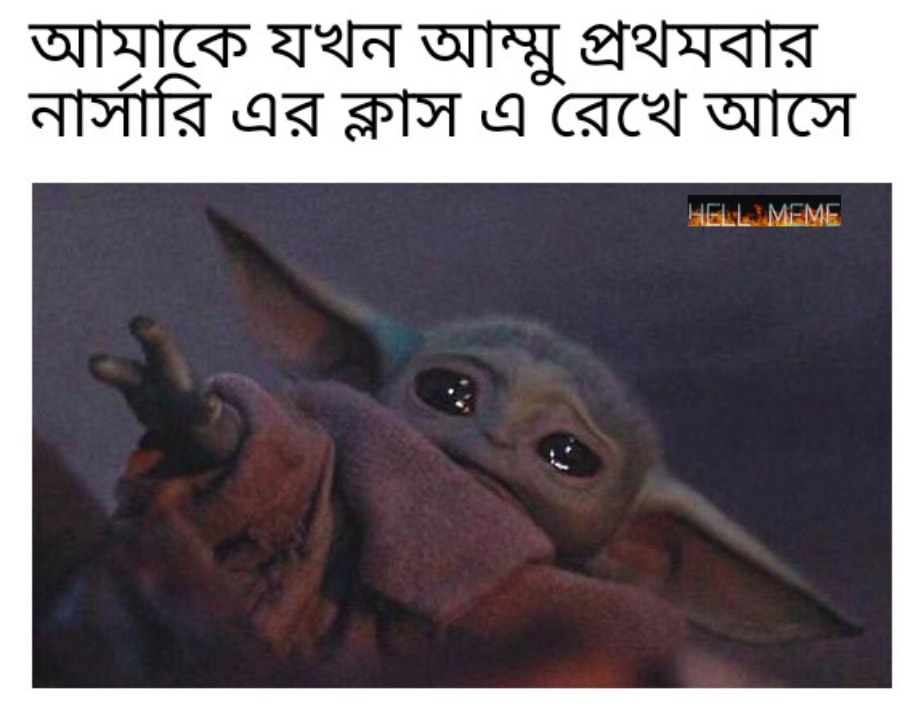
Caption: আমাকে যখন আম্মু প্রথমবার নার্সারি এর ক্লাস এ রেখে আসে
Label: non-hate